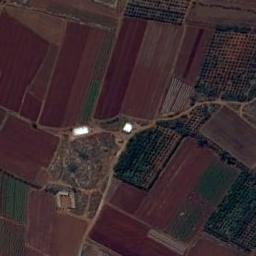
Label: rectangular_farmland